Interaction volume radius: 10 \u00c5
Interaction volume height: 15 \u00c5
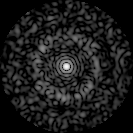
Disorder parameter: 0.8123